Field crop: maize
Growth stage: 1
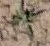
Species: atriplex